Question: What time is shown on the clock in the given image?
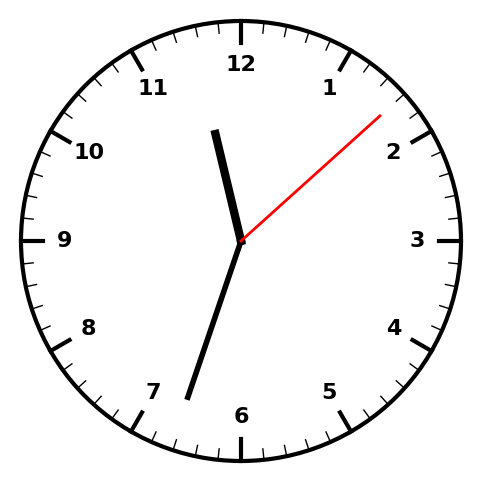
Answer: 11:33:08